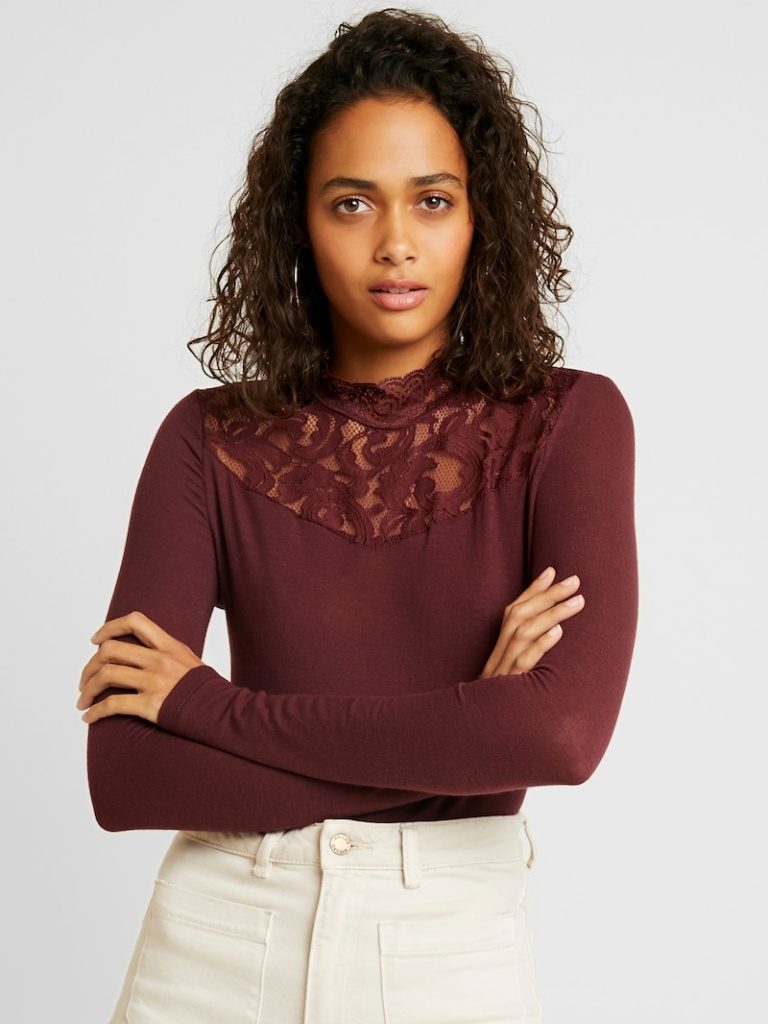
lace tight a long-sleeved with the sleeves down hip length Fully Tucked in high blouse